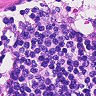
Metastatic tissue present: no